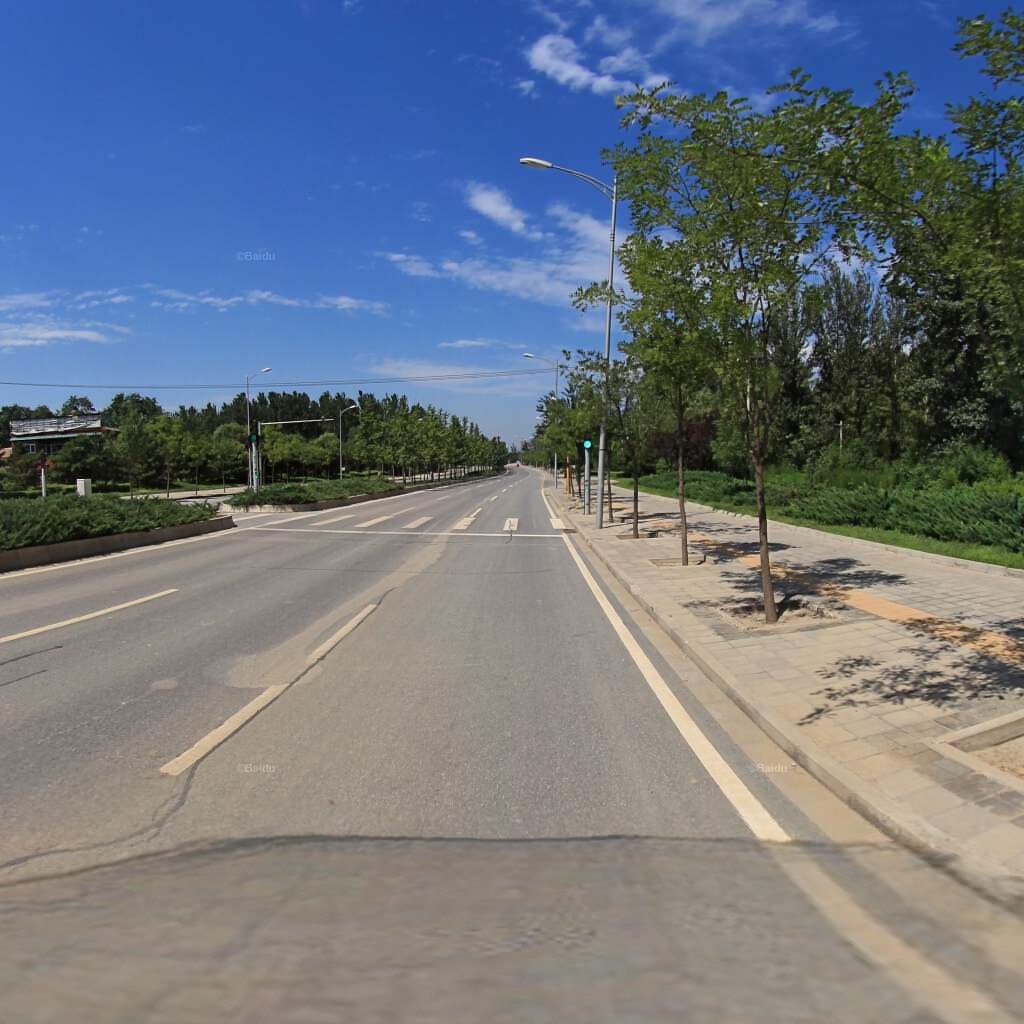
Region: Haidian
Road damage annotations: longitudinal patch, longitudinal patch, longitudinal patch, longitudinal patch, transverse patch